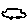
Label: car